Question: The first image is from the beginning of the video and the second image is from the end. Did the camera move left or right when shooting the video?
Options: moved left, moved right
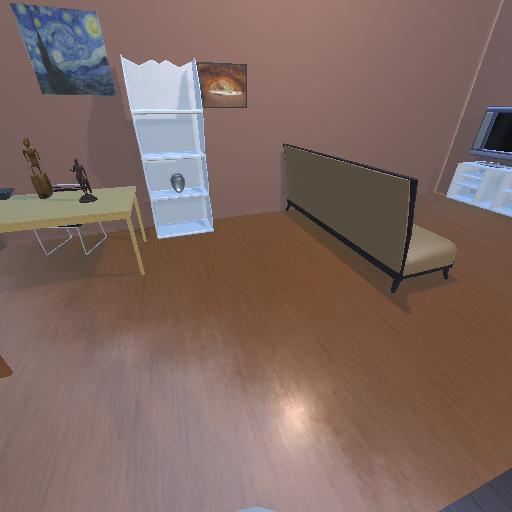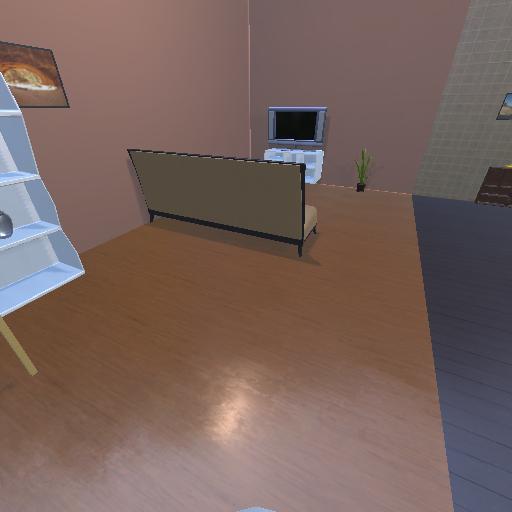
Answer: moved left